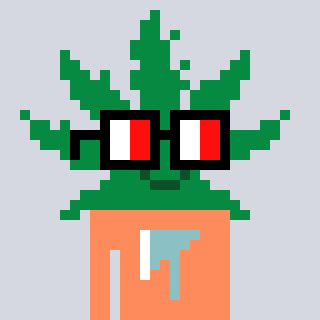
a pixel art character with square glasses with black frames and red eyes, a weed-shaped head and a peachy-colored body on a cool background